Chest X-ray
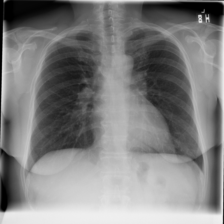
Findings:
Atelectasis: negative
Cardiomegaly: negative
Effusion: negative
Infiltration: negative
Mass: negative
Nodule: negative
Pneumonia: negative
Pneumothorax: negative
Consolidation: negative
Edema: negative
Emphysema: negative
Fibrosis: negative
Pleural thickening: negative
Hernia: negative